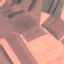
Land use / land cover class: AnnualCrop